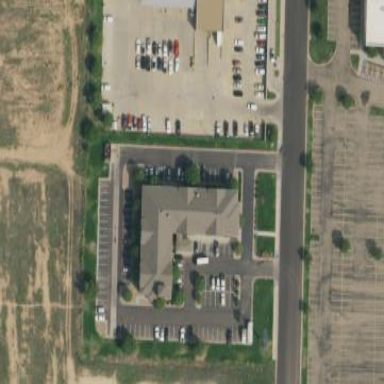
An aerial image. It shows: Hotel building.